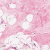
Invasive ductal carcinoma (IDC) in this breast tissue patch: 0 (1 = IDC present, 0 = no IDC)